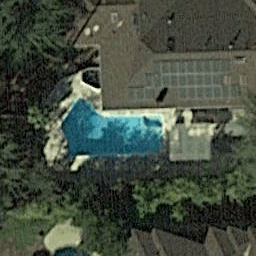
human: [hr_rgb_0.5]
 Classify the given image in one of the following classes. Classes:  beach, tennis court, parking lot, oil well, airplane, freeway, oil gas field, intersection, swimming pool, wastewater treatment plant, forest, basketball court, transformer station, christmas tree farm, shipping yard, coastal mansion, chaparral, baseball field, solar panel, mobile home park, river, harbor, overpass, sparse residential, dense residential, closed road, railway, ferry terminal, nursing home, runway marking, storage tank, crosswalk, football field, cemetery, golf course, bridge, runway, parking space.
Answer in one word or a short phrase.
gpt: swimming pool